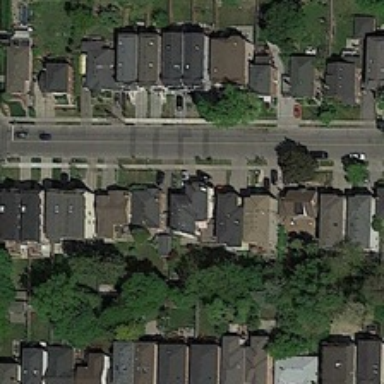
Many buildings and green trees are in a dense residential area .